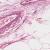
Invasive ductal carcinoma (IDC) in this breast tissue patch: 0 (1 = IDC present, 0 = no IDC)